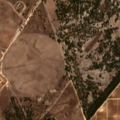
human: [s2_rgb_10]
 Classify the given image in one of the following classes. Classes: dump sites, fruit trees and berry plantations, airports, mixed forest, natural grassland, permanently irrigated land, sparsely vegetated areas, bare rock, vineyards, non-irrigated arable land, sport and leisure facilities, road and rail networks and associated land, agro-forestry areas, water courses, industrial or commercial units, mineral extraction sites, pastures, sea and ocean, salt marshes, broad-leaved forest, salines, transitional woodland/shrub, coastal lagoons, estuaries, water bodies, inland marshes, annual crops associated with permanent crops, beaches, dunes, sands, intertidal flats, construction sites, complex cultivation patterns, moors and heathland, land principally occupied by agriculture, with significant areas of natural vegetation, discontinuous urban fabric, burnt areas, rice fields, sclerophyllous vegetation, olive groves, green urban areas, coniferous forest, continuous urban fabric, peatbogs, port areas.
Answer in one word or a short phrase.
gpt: non-irrigated arable land, permanently irrigated land, vineyards, agro-forestry areas, natural grassland, transitional woodland/shrub